七年级 · 算术
（2021$\cdot$浙江杭州市・七年级期中） 2021 年郑州市中招体育考试统考项目为: 长跑、立定跳远、足球运球, 选考项目 ( 50 米跑或 1 分钟跳绳), 为了备考练习, 很多同学准备重新购买足球、跳绳.

(1) 某校九 (1) 班有部分同学准备统一购买新的足球和跳绳, 经班长统计共需要购买足球的有 12 名同学, 需要购买跳绳的有 10 名同学. 请你根据如图中班长和售货员阿姨的对话信息, 分别求出足球和跳绳的单价.

您是对的, 我刚才把足球和跳绳的数黑弄反了.阿紻您好。我要买 12 个足球和 10 根跳绳, 是不是一共 1240 元.

不对呀, 一共应该是 1400 元.

(2) 由于足球和跳绳的需求量增大, 该体育用品商店老板计划再次购进足球 $a$ 个和跳绳 $b$ 根 (其中 $a>15$ ), 恰好用了 1800 元, 其中足球每个进价为 80 元, 跳绳每根的进价为 15 元, 则有哪几种购进方案?

（3）假如（2）中所购进的足球和跳绳全部售出, 且单价与（1）中的售价相同, 为了使销售获利最多, 应选择哪种购进方案?

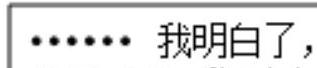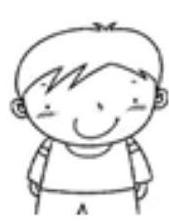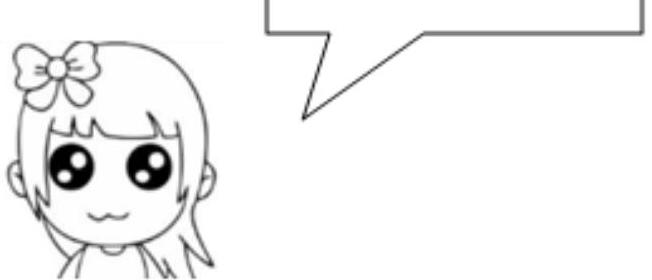
答案: (1) 足球的单价为 100 元, 跳绳的单价为 20 元; （2）共有 2 种方案：方案一：购进足球 18 个, 跳绳 24 根; 方案二: 购进足球 21 个, 跳绳 8 根; (3) 购进足球 18 个, 跳绳 24 根时, 销售获利最多

【分析】(1) 设足球和跳绳的单价分别为 $x$ 元、 $y$ 元, 由题意列出方程组, 解方程组解可;

(2) 由题意得 $80 a+15 b=1800(a>15)$, 当全买足球时, 可买足球的数量为 22.5, 对 $a 、 b$ 的值进行讨论得两种方案即可; (3) 求出方案一利润和方案二利润, 即可得出结论.

【详解】解: (1) 设足球的单价为 $x$ 元, 跳绳的单价为 $y$ 元,由题意可得: $\left\{\begin{array}{l}12 x+10 y=1400, \\ 10 x+12 y=1240,\end{array}\right.$ 解得: $\left\{\begin{array}{l}x=100 \\ y=20\end{array}\right.$,答: 足球的单价为 100 元, 跳绳的单价为 20 元.

(2) 由题意得: $80 a+15 b=1800,(a>15)$,

当全买足球时, 可买足球的数量为: $\frac{1800}{80}=22.5, \therefore 15<a<22.5$,

当 $a=16$ 时, $b=\frac{104}{3}$ (舍去)；当 $a=17$ 时， $b=\frac{88}{3}$ (舍去)；当 $a=18$ 时， $b=24$;

当 $a=19$ 时, $b=\frac{56}{3}$ (舍去)；当 $a=20$ 时, $b=\frac{40}{3}$ （舍去）; 当 $a=21$ 时, $b=8$;

当 $a=22$ 时, $b=\frac{8}{3}$ (舍去) ; $\therefore$ 有两种方案: 方案一, 购进足球 18 个, 跳绳 24 根;

方案二, 购进足球 21 个, 跳绳 8 根;

(3) 方案一的销售利润为: $(100-80) \times 18+(20-15) \times 24=480$ (元)

方案二的销售利润为: $(100-80) \times 21+(20-15) \times 8=460$ (元)

$\because 480>460, \therefore$ 购进足球 18 个, 跳绳 24 根时, 销售获利最多.

【点睛】本题考查了二元一次方程组的应用、二元一次方程的应用等知识; 理解题意, 列出方程组和方程是解题的关键.